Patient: sex F, age 43
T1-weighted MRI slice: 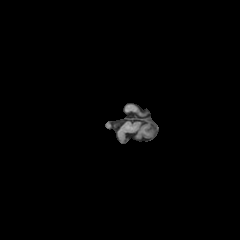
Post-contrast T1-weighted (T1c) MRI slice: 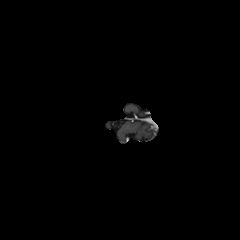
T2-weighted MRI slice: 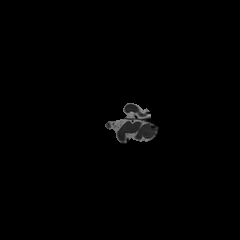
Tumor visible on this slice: no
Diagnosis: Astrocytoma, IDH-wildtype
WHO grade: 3